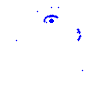
Particle: electron